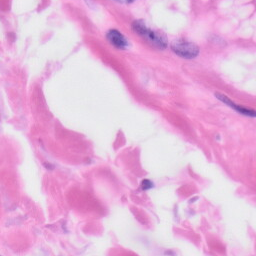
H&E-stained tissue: Skin